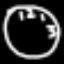
Label: clock